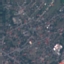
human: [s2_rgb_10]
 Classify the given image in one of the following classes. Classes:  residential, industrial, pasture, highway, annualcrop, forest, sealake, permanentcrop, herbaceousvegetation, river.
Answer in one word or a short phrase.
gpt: Residential